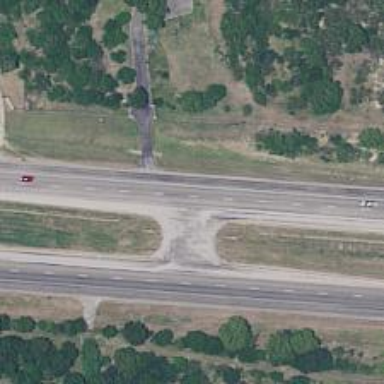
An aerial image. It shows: Trunk link highway.